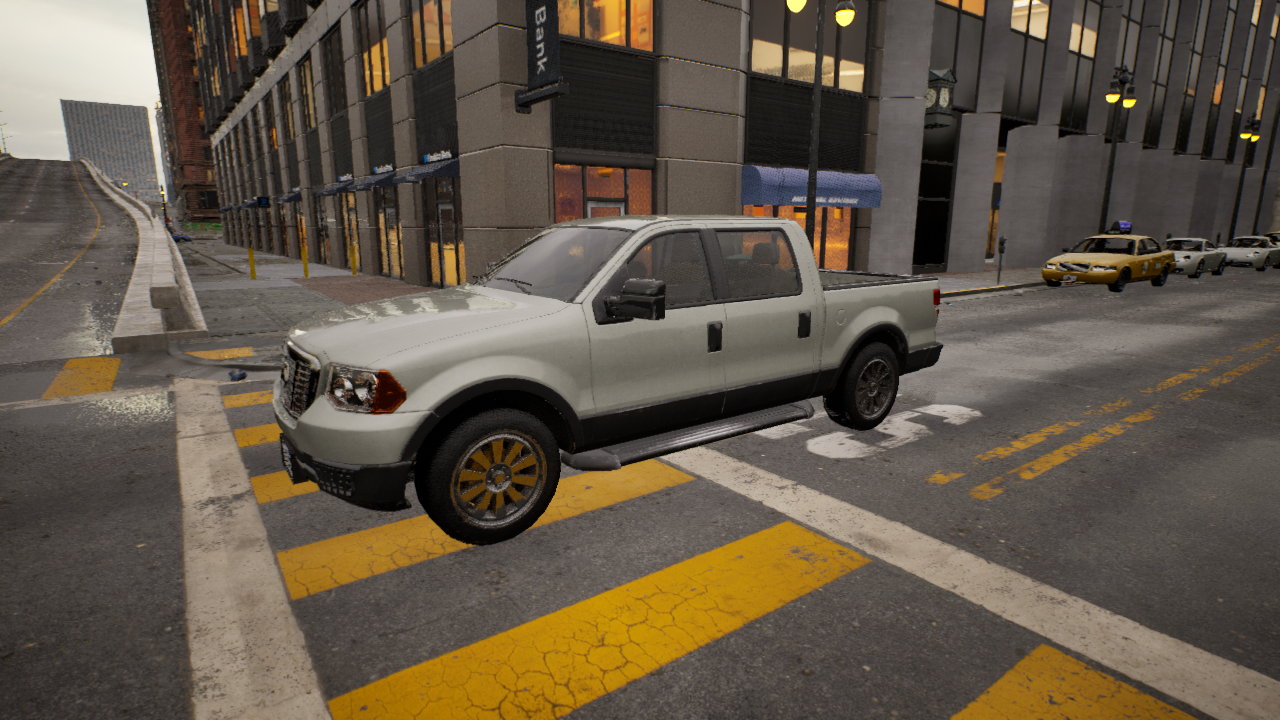
Venue: residential
Lighting: golden hour
Vehicle rig: pickup